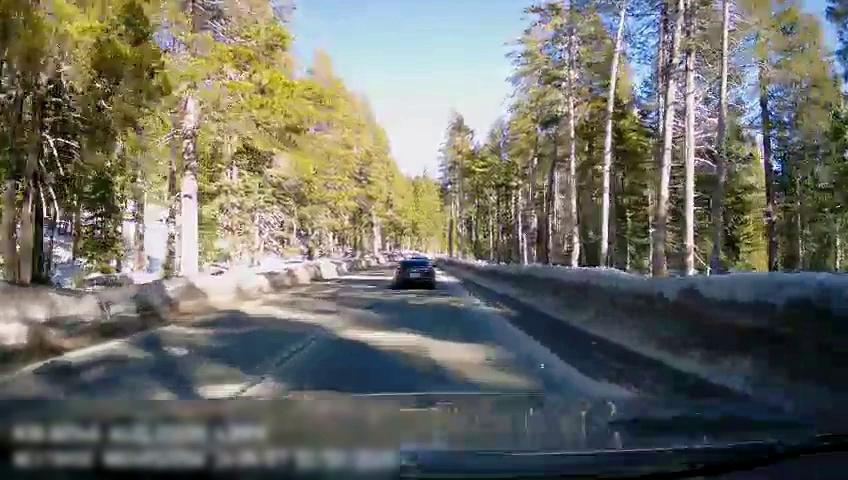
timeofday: Day
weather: Snowy
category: Drivable Space
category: Vehicles | Car